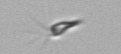
Label: Calciopappus